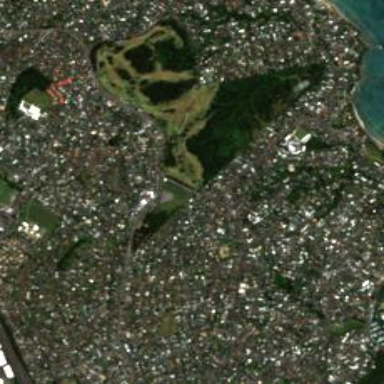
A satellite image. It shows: Golf course.